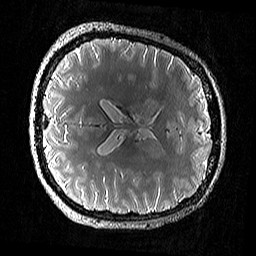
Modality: T2w
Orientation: axial
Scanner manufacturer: siemens
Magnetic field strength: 3 T
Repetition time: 3.2 s
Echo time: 0.428 s